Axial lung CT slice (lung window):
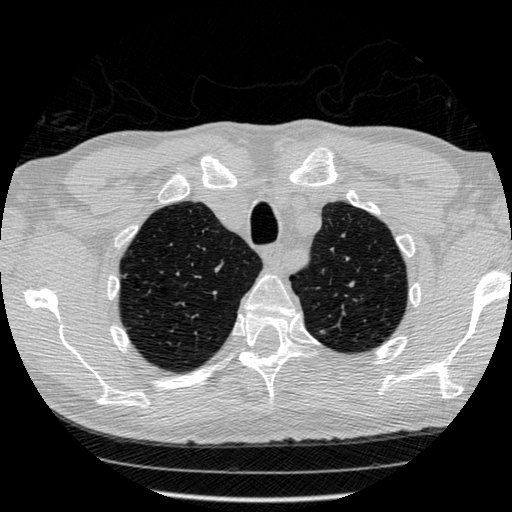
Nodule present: no